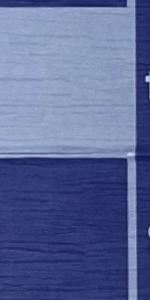
Label: Empty